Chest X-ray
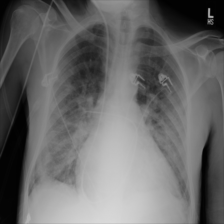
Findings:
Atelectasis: negative
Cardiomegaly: negative
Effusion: negative
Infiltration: negative
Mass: negative
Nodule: negative
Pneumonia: negative
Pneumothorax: negative
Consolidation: negative
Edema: negative
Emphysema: negative
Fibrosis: negative
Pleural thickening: negative
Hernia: negative